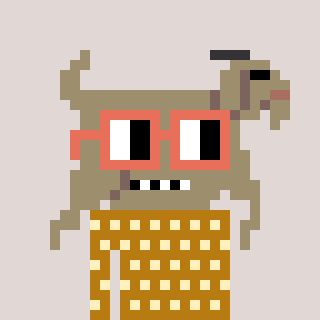
a pixel art character with square orange glasses, a goat-shaped head and a gold-colored body on a warm background